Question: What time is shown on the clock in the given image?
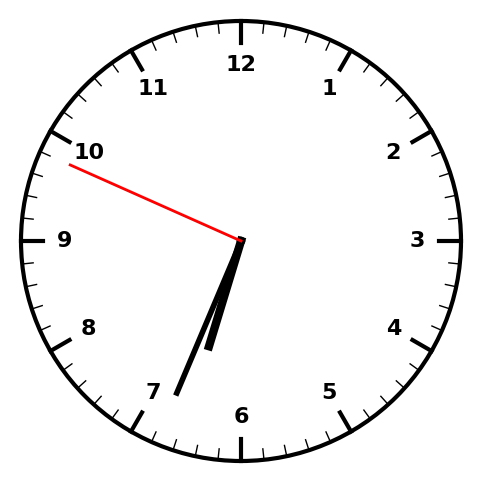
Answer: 06:33:49